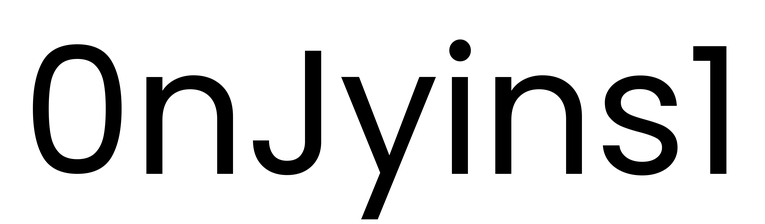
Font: Poppins-Regular